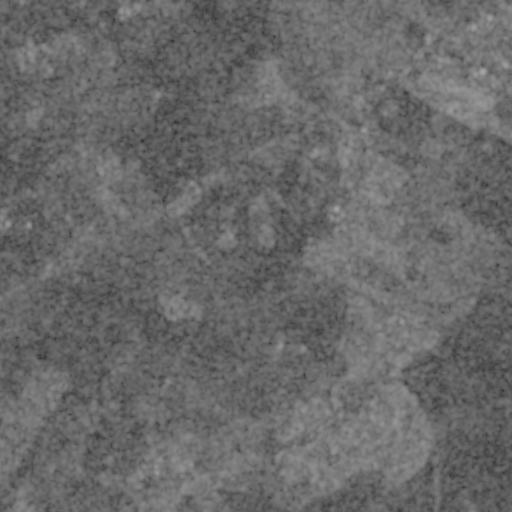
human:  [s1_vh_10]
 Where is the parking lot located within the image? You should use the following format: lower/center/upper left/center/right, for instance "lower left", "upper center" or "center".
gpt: The parking lot is located in the upper right of the image.
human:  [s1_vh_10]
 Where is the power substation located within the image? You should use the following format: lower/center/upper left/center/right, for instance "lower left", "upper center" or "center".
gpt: The power substation is located in the upper right of the image.
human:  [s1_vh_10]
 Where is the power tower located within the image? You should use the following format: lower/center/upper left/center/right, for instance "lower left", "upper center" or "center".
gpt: The power tower is located in the upper of the image.
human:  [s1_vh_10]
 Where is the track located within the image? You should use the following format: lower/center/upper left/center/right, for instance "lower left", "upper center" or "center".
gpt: There is no track in the image.

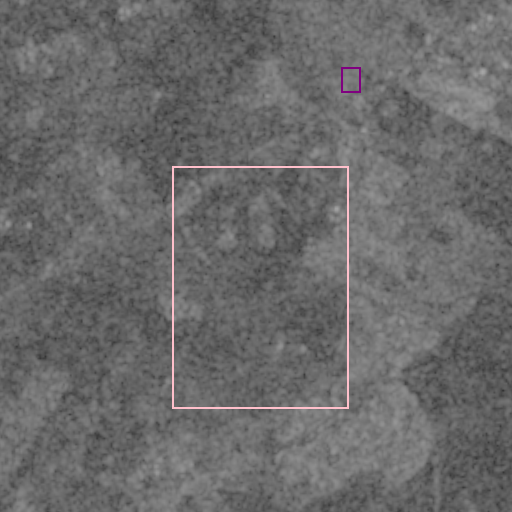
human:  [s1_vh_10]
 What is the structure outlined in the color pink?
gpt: The structure outlined in pink is a crop field.
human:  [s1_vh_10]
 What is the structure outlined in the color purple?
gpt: The structure outlined in purple is a power substation.
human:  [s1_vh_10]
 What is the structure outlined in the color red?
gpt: There is no red outline.